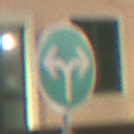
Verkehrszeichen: VorgeschriebeneFahrtrichtungRechtsOderLinks
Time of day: Night
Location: Outdoor (Urban)
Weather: PartlyCloudy
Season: NotSpecified
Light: Artificial